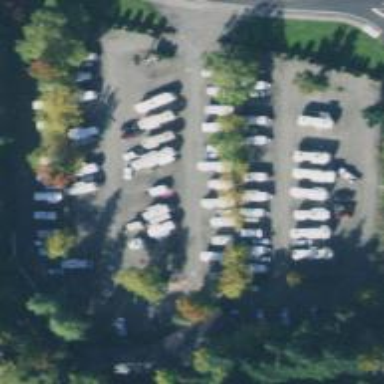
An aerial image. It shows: Caravan site with facilities for dumping waste.